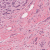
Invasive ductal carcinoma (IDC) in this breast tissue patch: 1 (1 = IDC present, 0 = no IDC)